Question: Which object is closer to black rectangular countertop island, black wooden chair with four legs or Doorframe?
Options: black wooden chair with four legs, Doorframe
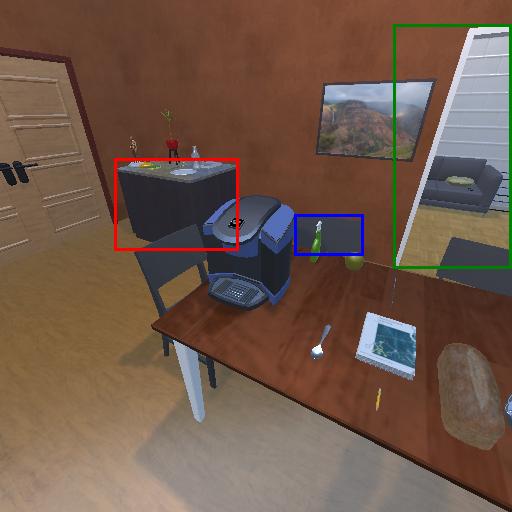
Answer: black wooden chair with four legs